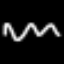
Label: squiggle